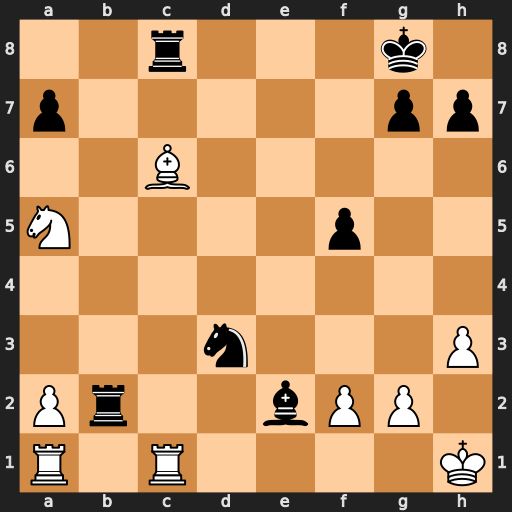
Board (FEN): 2r3k1/p5pp/2B5/N4p2/8/3n3P/Pr2bPP1/R1R4K
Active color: w
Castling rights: -
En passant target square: -
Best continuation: Bd5+ Kf8 Rxc8+